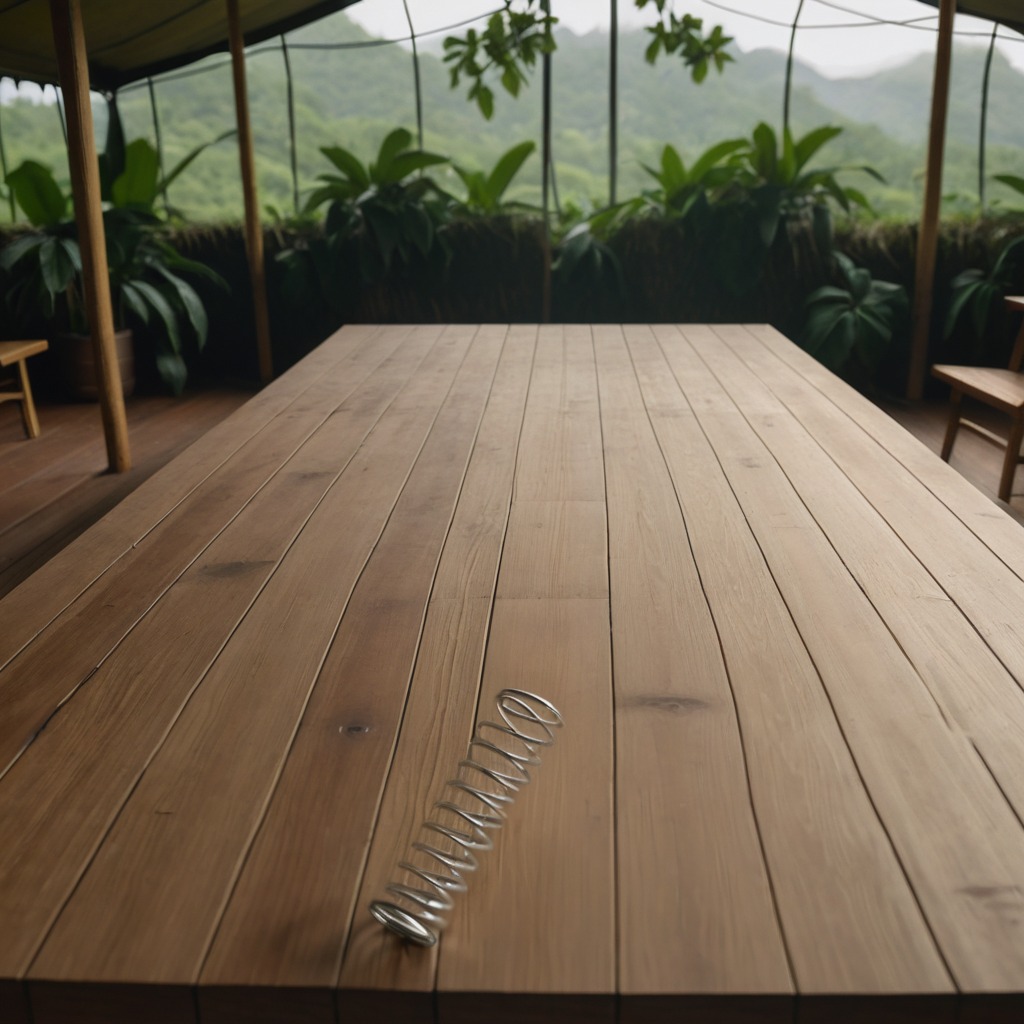
A coiled metal spring is lying on the wooden table.